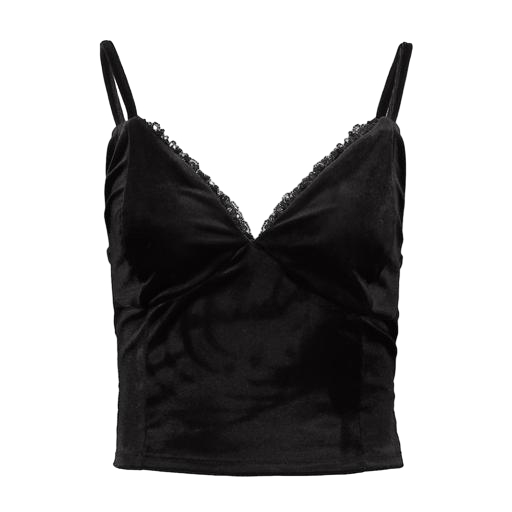
black dentelle lace-detail camisole, black curve cami rib lace, black cropped cami, white background